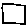
Label: square